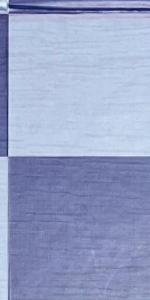
Label: Empty